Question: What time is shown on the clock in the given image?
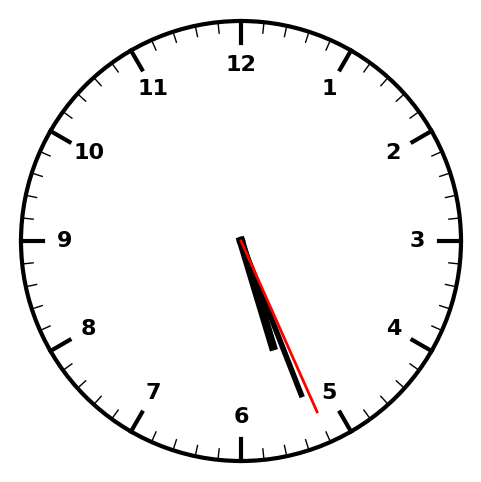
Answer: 05:26:26